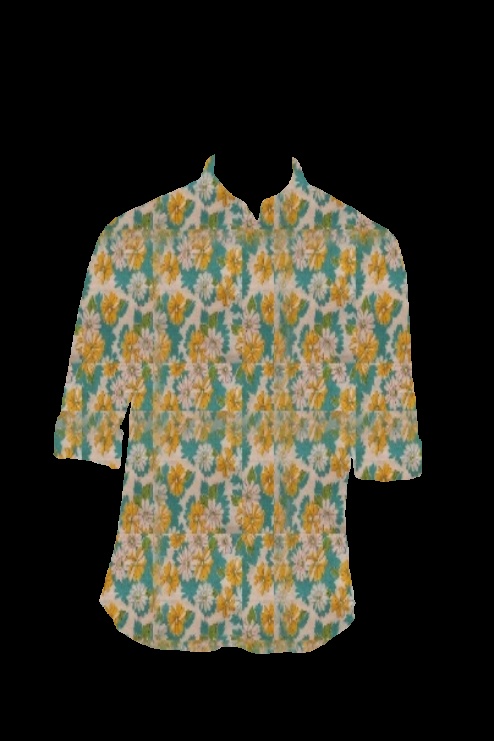
yellow multi floral print tee